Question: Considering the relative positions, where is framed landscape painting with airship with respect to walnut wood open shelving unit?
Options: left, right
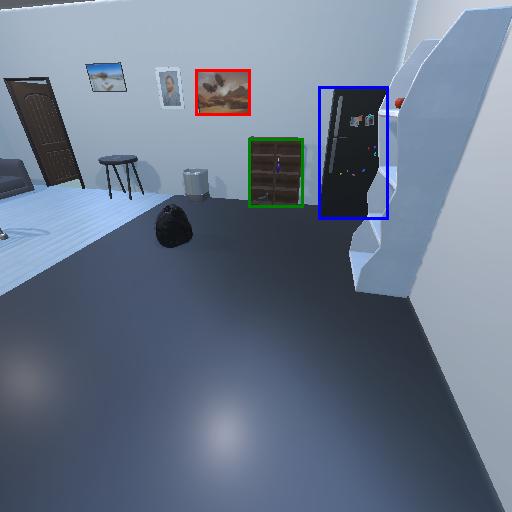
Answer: left